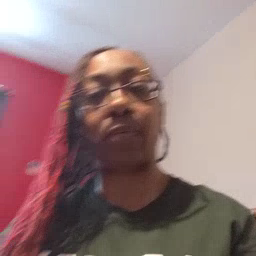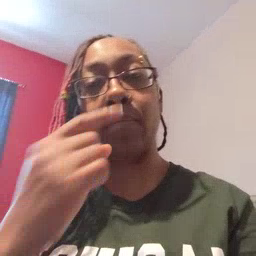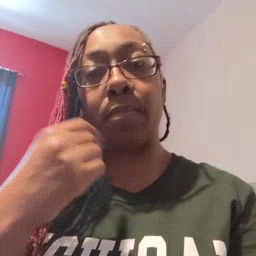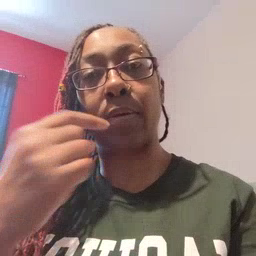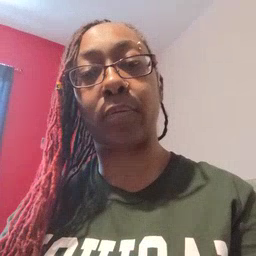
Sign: mouth